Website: home-depot
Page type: delivery-shipping
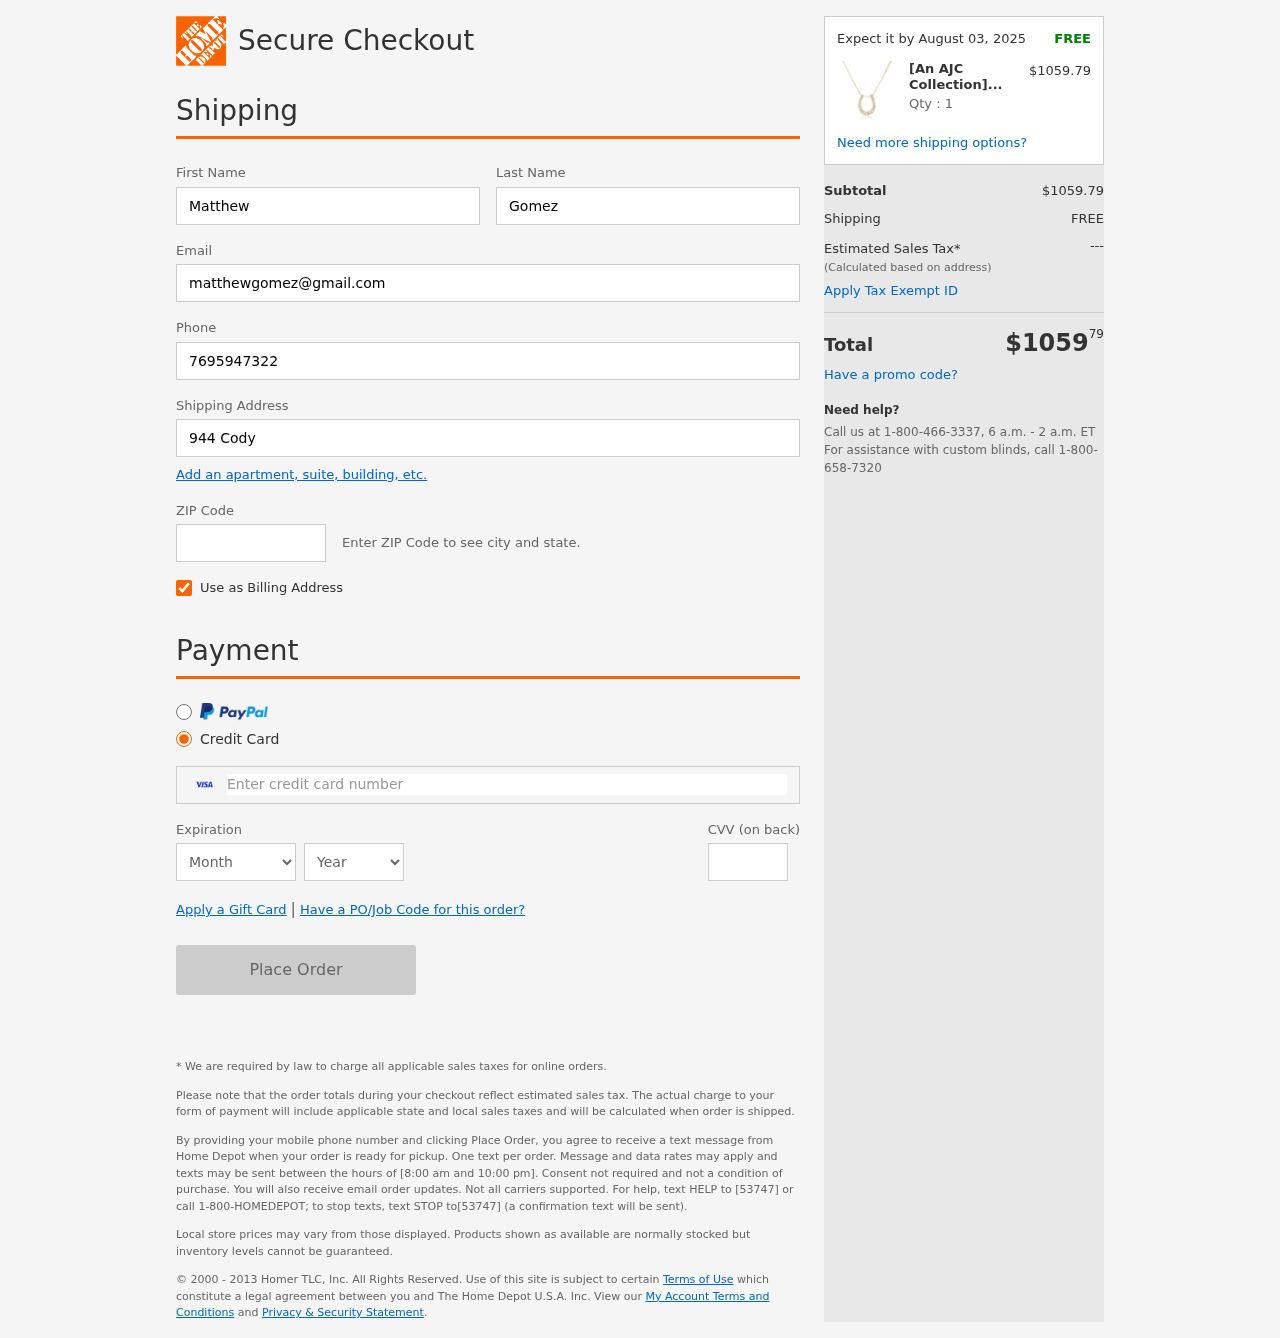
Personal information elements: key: PII_CARD_CVV
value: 344
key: PII_CARD_EXPIRY_MONTH
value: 09
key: PII_CARD_EXPIRY_YEAR
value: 27
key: PII_CARD_NUMBER
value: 4357 9704 3195 7633
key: PII_EMAIL
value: matthewgomez@gmail.com
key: PII_FIRSTNAME
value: Matthew
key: PII_LASTNAME
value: Gomez
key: PII_PHONE
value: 7695947322
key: PII_POSTCODE
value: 70127
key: PII_STREET
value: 944 Cody Wells Suite 656
Product elements: key: PRODUCT1_NAME
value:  [An AJC Collection] an AJC Collection Diamond K10 iero-go-rudonekkuresu (Total 0.20 CT) 5443 – 6813
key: PRODUCT1_PRICE
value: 1059.79
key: PRODUCT1_QUANTITY
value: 1
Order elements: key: ORDER_DELIVERY_DATE
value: Expect it by August 03, 2025
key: ORDER_SUBTOTAL
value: $1059.79
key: ORDER_SHIPPING_COST
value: FREE
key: ORDER_TOTAL
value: $105979